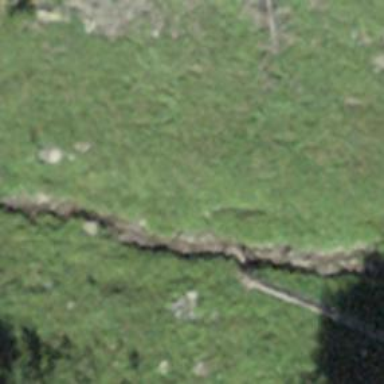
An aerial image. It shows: Ditch barrier.